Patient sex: F
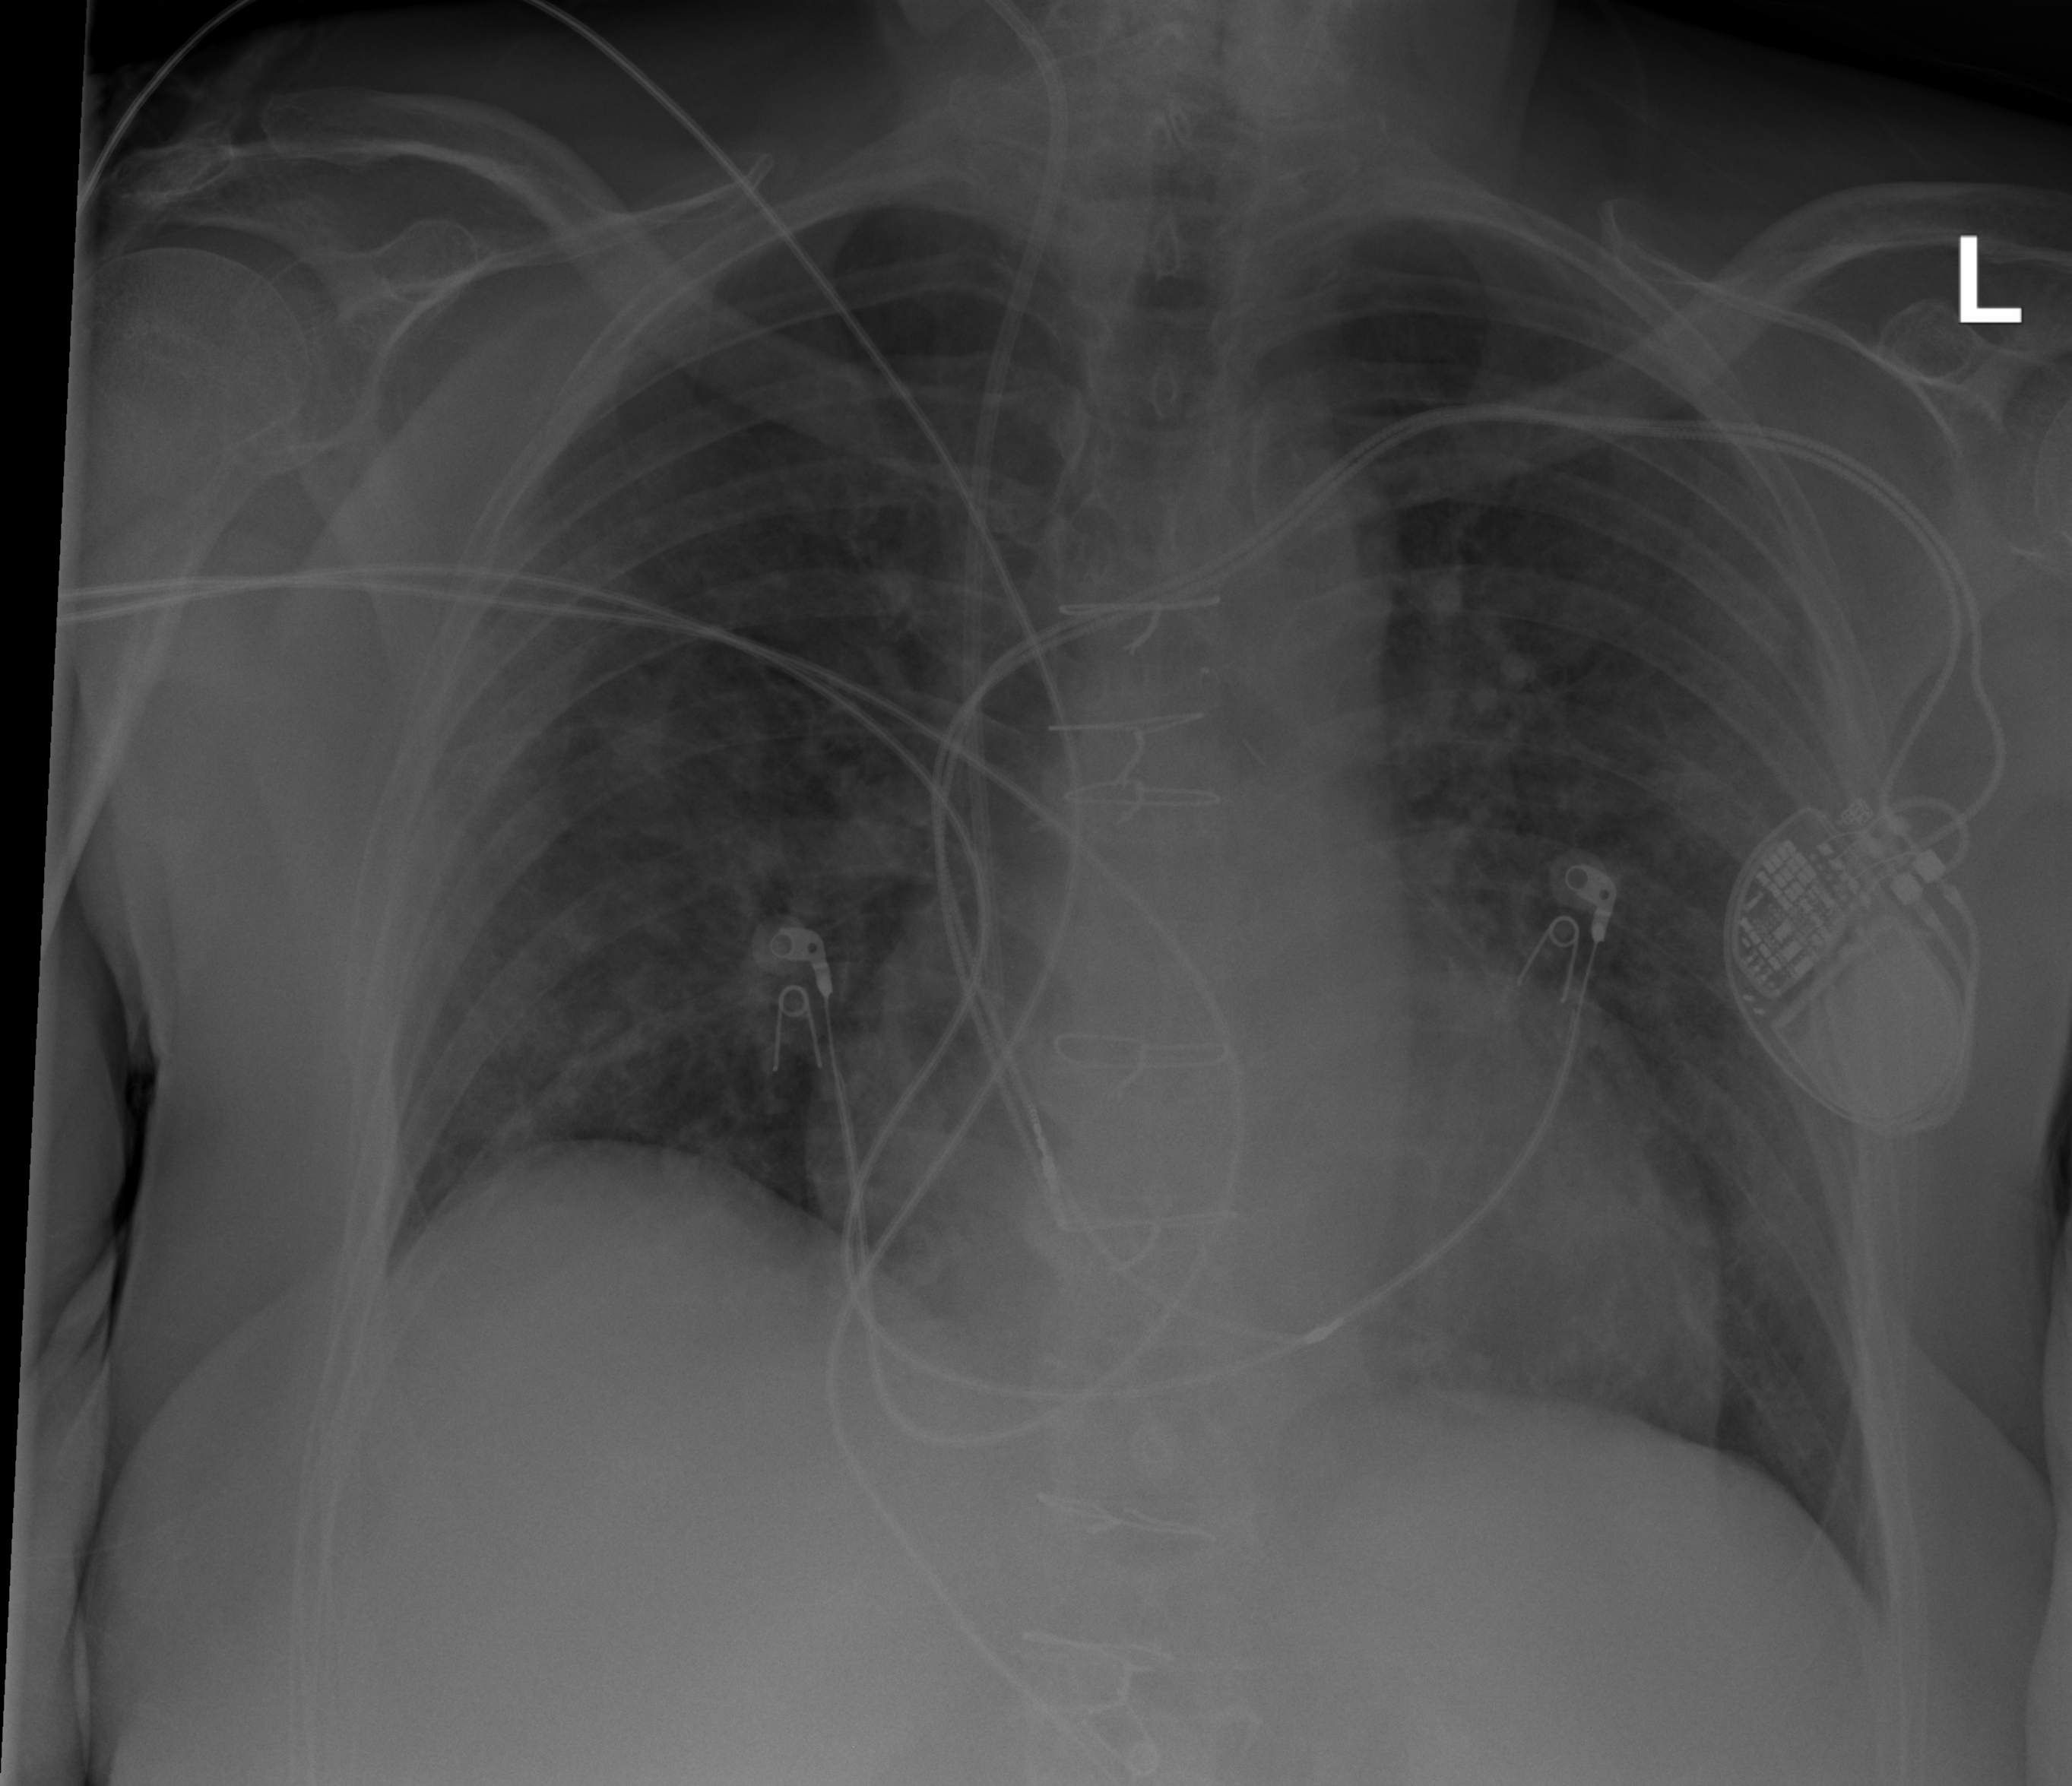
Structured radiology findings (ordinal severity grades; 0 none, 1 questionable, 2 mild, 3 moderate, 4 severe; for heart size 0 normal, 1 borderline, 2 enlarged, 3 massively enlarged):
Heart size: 2
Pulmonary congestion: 0
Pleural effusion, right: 0
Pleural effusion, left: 0
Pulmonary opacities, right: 2
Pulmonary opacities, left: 2
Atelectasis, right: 2
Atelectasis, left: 0